Aerial crown-view tile of a tropical tree (Barro Colorado Island, Panama), acquired 20240813:
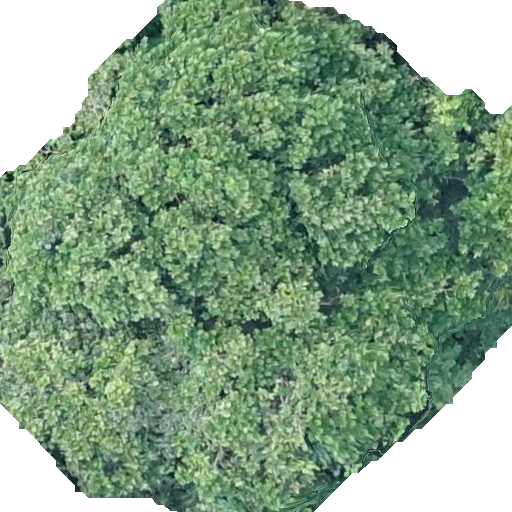
Species: Anacardium excelsum
GBIF accepted scientific name: Anacardium excelsum
Crown area: 377.342 m²